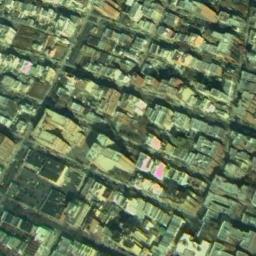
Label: commercial_area